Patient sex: M
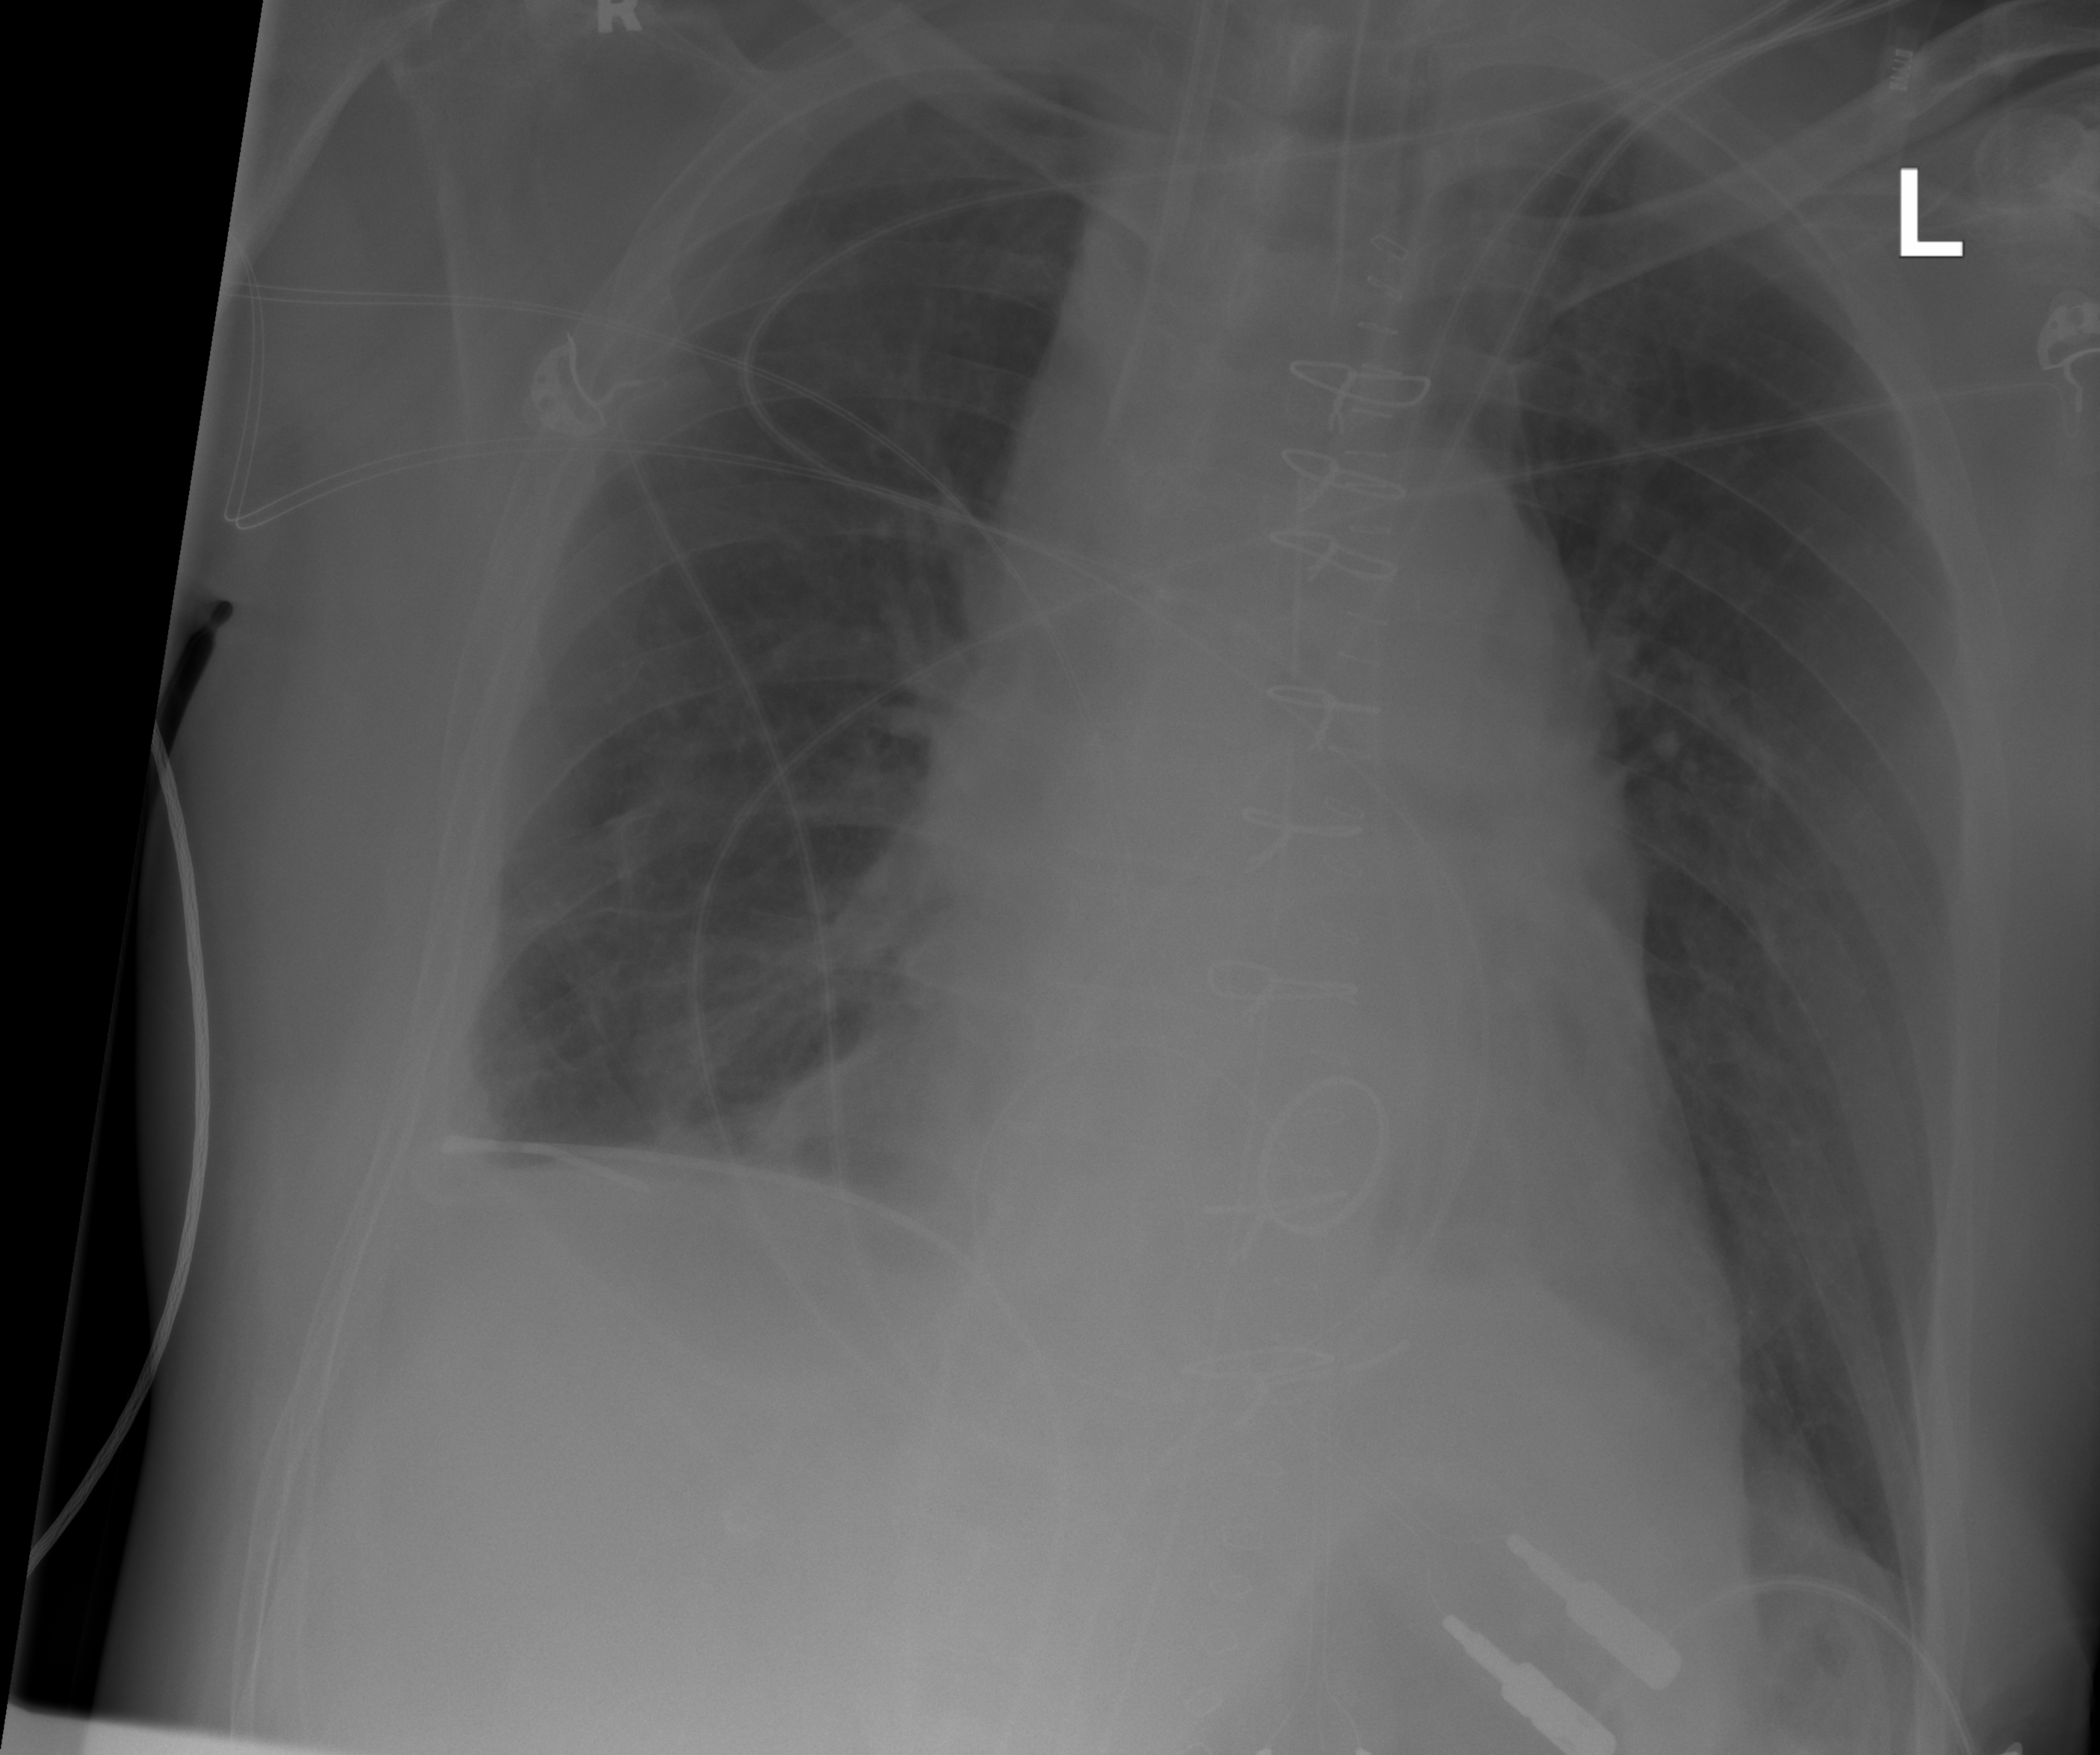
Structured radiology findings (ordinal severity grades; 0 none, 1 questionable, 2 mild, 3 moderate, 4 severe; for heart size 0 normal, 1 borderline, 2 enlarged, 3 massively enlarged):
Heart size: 0
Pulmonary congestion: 0
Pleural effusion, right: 2
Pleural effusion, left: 0
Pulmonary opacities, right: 0
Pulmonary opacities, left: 0
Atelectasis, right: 2
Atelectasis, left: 0